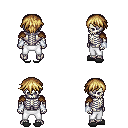
a pixel art fantasy rpg character, male body template, skeleton, leather shoulder armor, white pants, blonde short bangs hairstyle, white cloth bracers, gray slippers, four views (front, back, left, right), 2x2 character sprite sheet, small pixel art, hard edges, no anti-aliasing